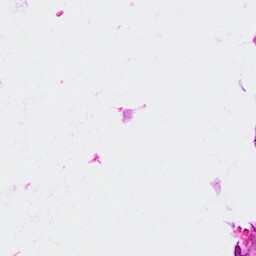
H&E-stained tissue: Breast